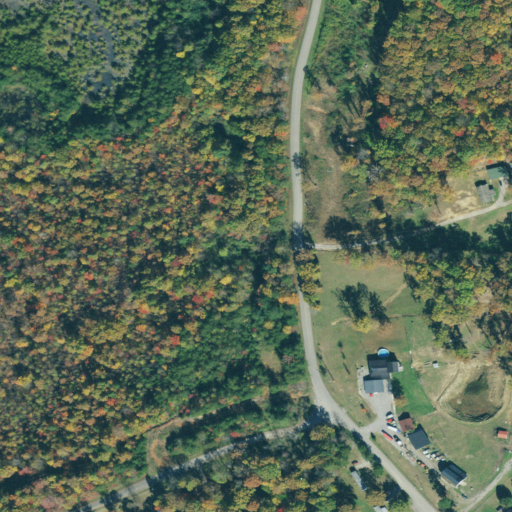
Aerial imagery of plain(s) in Tennessee named Dogwood Flat containing deciduous forest, pasture, grassland, open development, mixed forest, medium intensity development, low intensity development, evergreen forest, barren land, open water, and high intensity development